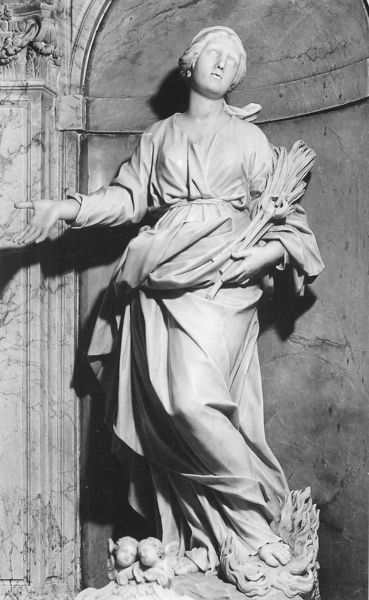
Titel: Sant’Apollonia
Künstler: Domenico Guidi
Standort: Torano, Sta Maria degli Abbandonati (EU - I)
Schlagwörter: feuer, hand, frau, holz, kleid, marmor, blick, gürtel, sockel, stein, hände, figur, gewand, engel, früchte, skulptur, statue, füße, garben, getreide, korn, ähre, pilaster, falte, kopftuch, faltenwurf, zeigen, foto, nische, schwarzweiß, kapitell, heilige, ähren, deuten, putten, putti, weisen, garbe, notburga